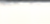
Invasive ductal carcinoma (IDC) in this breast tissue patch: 0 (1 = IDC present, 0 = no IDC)